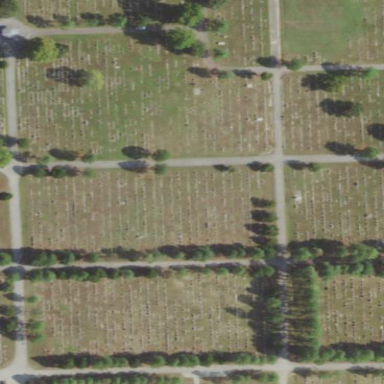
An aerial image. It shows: Cemetery.